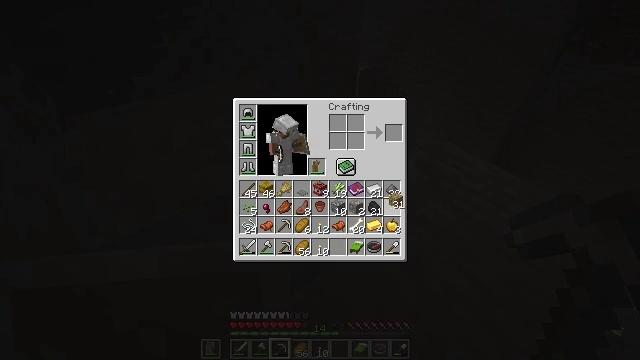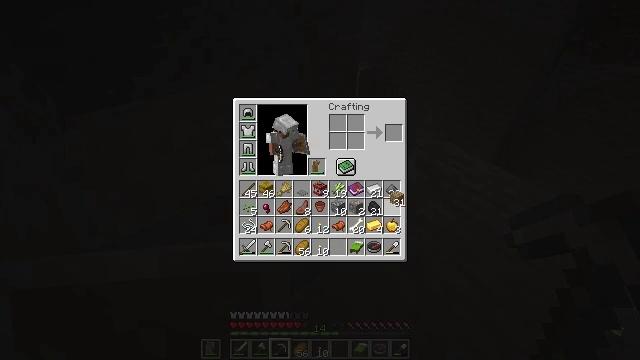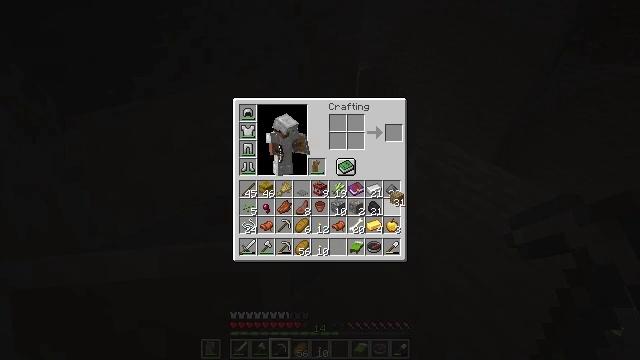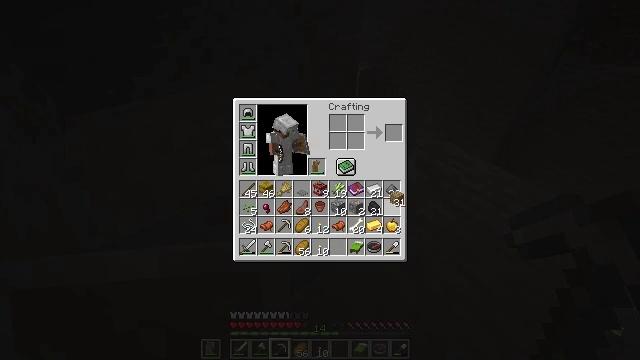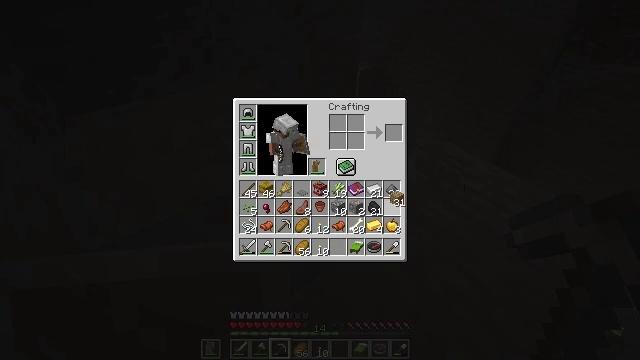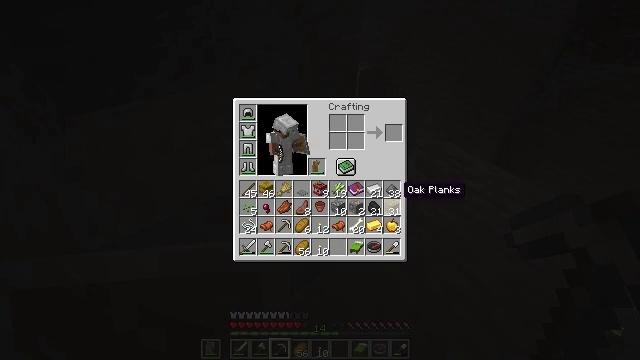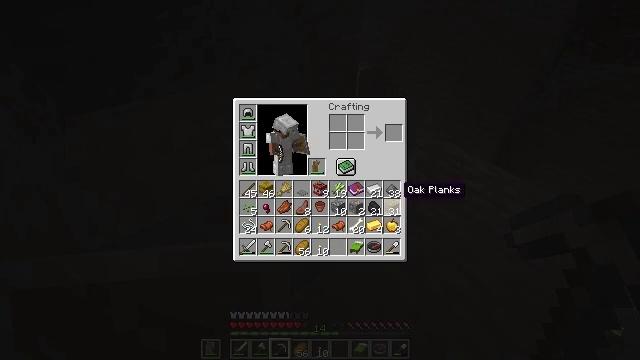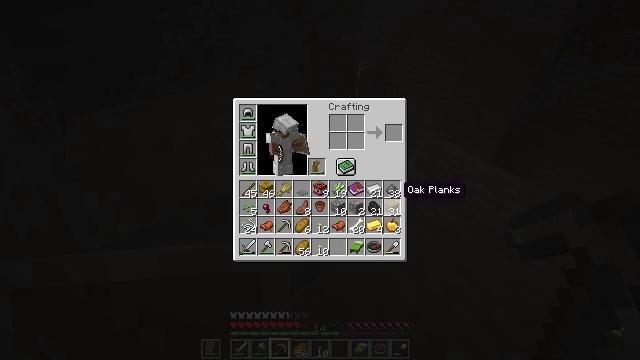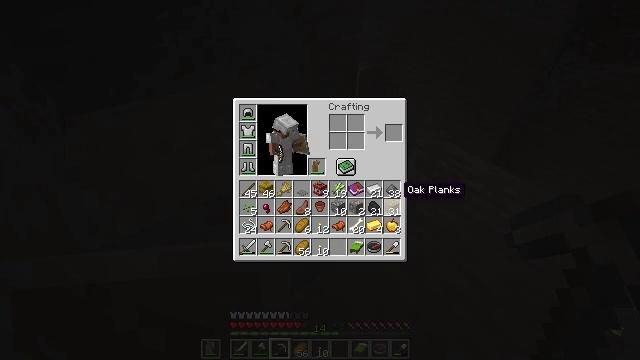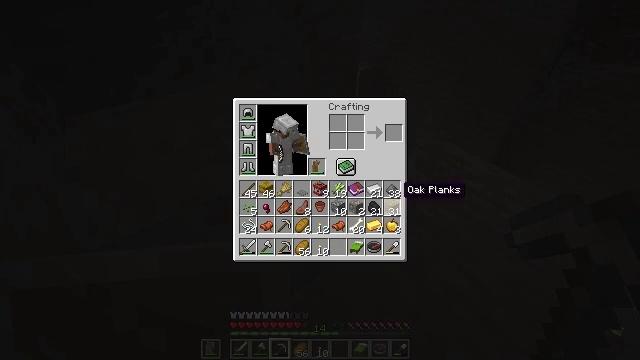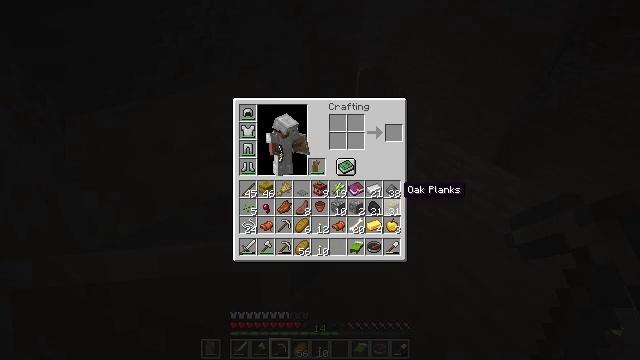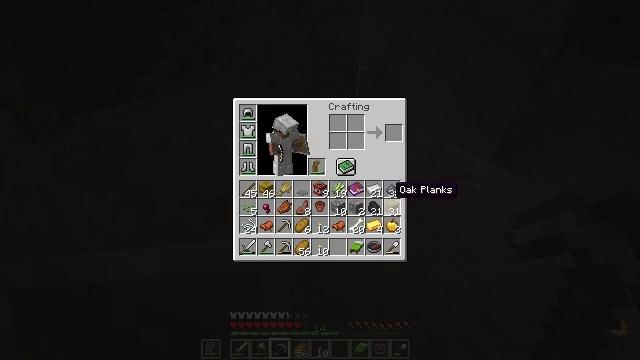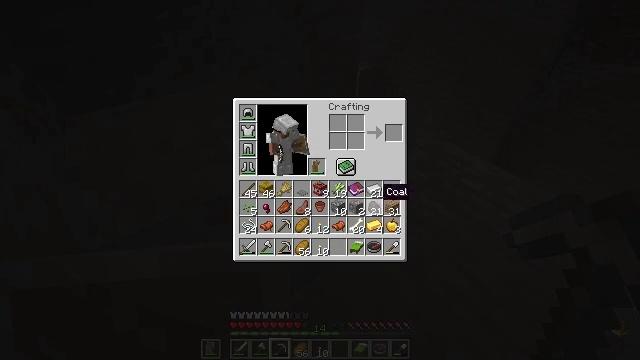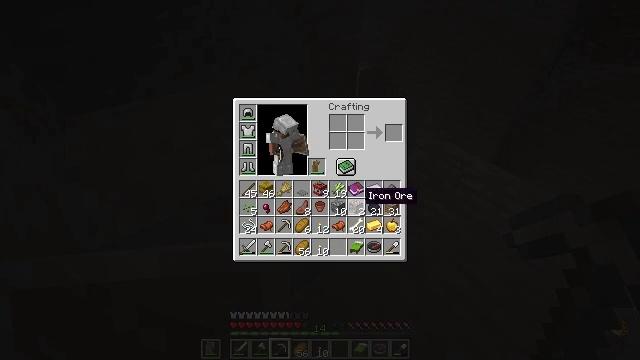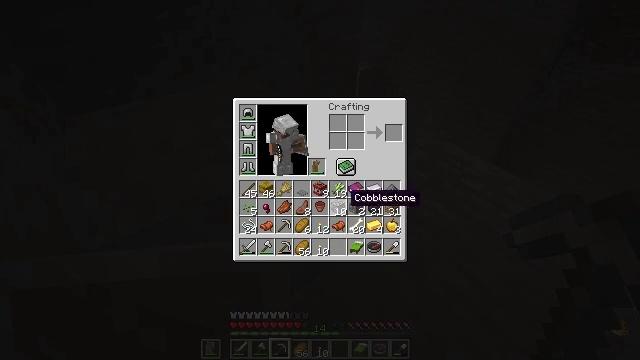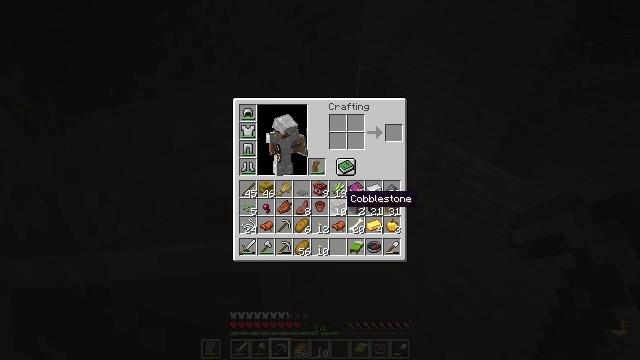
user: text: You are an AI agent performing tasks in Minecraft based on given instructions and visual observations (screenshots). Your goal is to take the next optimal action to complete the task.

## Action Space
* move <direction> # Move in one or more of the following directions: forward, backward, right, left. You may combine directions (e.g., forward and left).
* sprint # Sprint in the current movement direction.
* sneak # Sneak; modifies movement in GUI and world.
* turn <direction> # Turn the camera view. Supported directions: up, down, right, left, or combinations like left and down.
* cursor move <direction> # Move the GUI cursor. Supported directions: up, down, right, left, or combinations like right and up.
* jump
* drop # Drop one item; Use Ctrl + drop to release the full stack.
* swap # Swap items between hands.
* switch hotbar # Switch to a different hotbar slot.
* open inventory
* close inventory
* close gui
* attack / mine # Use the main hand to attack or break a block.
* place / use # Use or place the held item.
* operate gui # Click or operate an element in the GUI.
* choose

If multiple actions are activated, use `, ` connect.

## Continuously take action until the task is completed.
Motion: motion action
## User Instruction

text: Drop a cooked mutton.
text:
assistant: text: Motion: no_op
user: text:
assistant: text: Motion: operate gui
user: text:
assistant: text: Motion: operate gui
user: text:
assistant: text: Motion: operate gui
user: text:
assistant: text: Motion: no_op
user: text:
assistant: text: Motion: no_op
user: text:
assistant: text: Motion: no_op
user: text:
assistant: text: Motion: no_op
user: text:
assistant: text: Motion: no_op
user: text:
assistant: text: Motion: no_op
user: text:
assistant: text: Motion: cursor move left
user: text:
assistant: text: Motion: cursor move left
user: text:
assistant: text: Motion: cursor move left
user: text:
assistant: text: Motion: cursor move left
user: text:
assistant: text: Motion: no_op
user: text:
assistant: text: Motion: no_op
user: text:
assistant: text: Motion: no_op
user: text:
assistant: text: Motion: no_op
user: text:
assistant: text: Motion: operate gui
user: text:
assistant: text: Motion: operate gui
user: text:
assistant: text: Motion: cursor move down
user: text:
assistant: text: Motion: cursor move down
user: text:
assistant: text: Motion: no_op
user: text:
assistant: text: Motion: no_op
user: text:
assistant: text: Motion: no_op
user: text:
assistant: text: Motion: operate gui
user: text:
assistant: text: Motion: operate gui
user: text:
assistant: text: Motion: operate gui
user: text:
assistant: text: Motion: no_op
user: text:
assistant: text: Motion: no_op